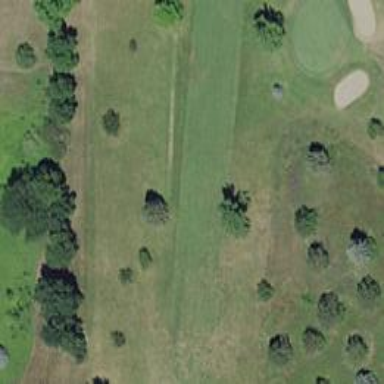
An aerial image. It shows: Golf hole.